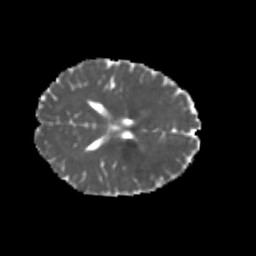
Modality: MD
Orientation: axial
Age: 23
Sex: female
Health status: healthy
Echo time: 0.074 s